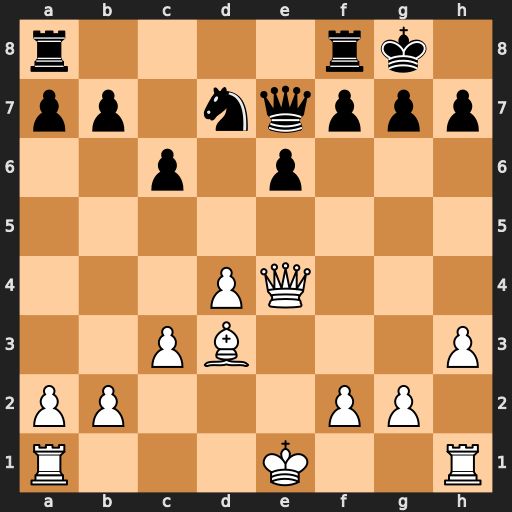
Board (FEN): r4rk1/pp1nqppp/2p1p3/8/3PQ3/2PB3P/PP3PP1/R3K2R
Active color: w
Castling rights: KQ
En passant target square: -
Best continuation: Qxh7#